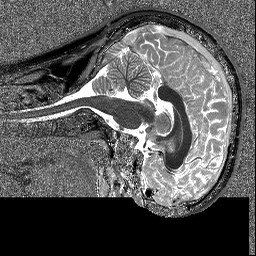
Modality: T1map
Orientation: sagittal
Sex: male